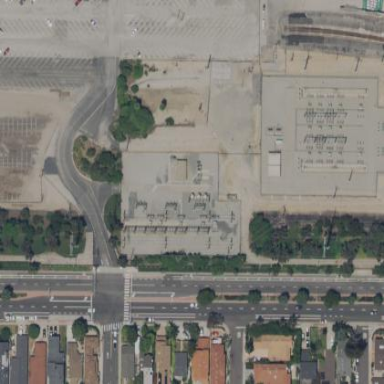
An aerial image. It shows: Power substation.